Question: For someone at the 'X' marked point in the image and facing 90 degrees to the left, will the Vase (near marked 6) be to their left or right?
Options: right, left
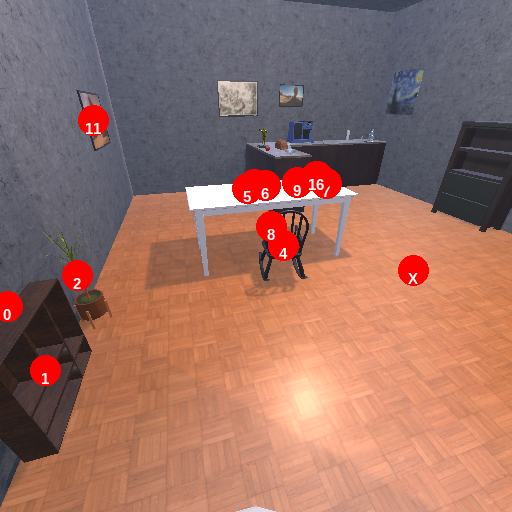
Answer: right